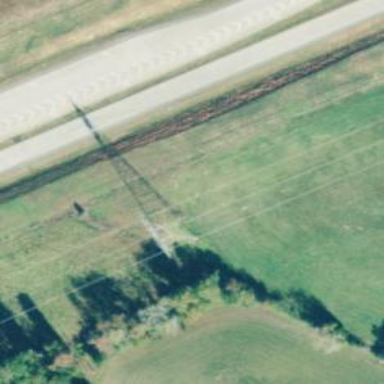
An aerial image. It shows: Lattice structure tower.